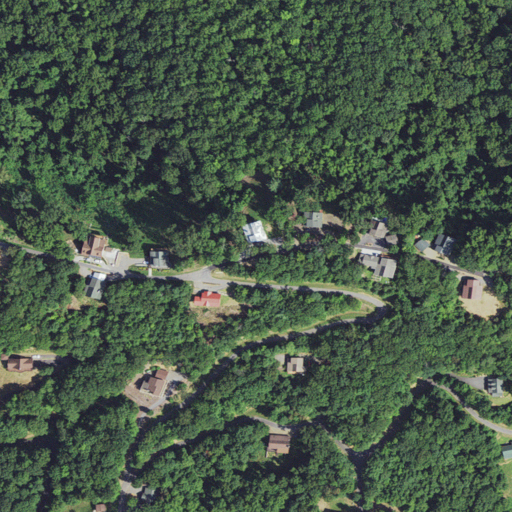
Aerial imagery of mountain in North Carolina named Rall Top containing deciduous forest, open development, mixed forest, low intensity development, and medium intensity development